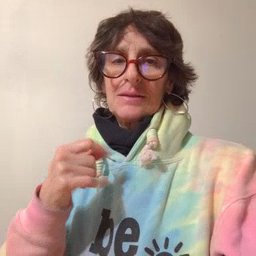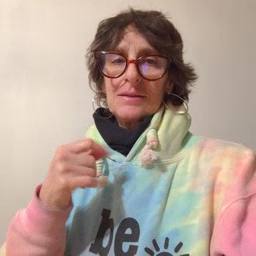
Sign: red